Aerial crown-view tile of a tropical tree (Barro Colorado Island, Panama), acquired 20250317:
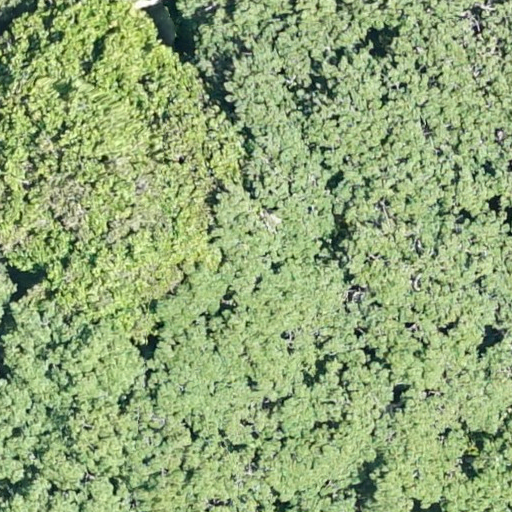
Species: Ceiba pentandra
GBIF accepted scientific name: Ceiba pentandra
Crown area: 827.58 m²